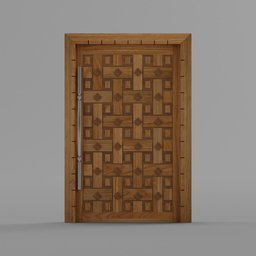
Label: architecture